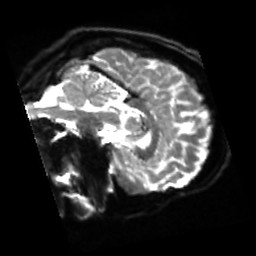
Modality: sbref
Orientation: sagittal
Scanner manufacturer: siemens
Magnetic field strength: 3 T
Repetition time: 4 s
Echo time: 0.0594 s